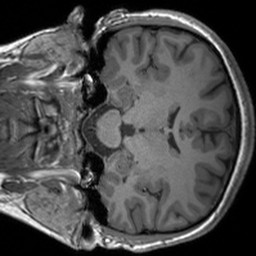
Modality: T1w
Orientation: coronal
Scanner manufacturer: siemens
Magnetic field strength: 3 T
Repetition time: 1.54 s
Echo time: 0.00234 s